Question: I have a JQuery dialog in asp.net
Once I clicked the button, the dialog pop up then disappears immediately. I know there is a post-back issue, butI don't know how to handle it? Say using hidden field?

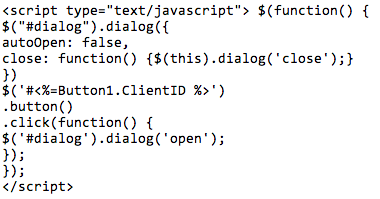
Answer: Your button is 'asp.net server' control i.e its 'submit' button which causes 'form' submission and eventually 'postback'.
Change it to normal 'html button'
'''
<input type="button" value="open dialog" id="btn"/>
'''
then open popup on click of that button
'''
$('#btn').click(function(){
//open dialog
});
'''
Or if you dont want to replace server control with html control, you can 'return false' from 'click' function
CODE
'''
......
{
$('#dialog').dialog('open');
return false;
});
'''